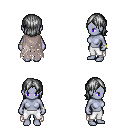
a pixel art fantasy rpg character, female body template, dark elf, purple skin, gray tattered cape, white pants, gray long bangs hairstyle, bracelets, four views (front, back, left, right), 2x2 character sprite sheet, small pixel art, hard edges, no anti-aliasing